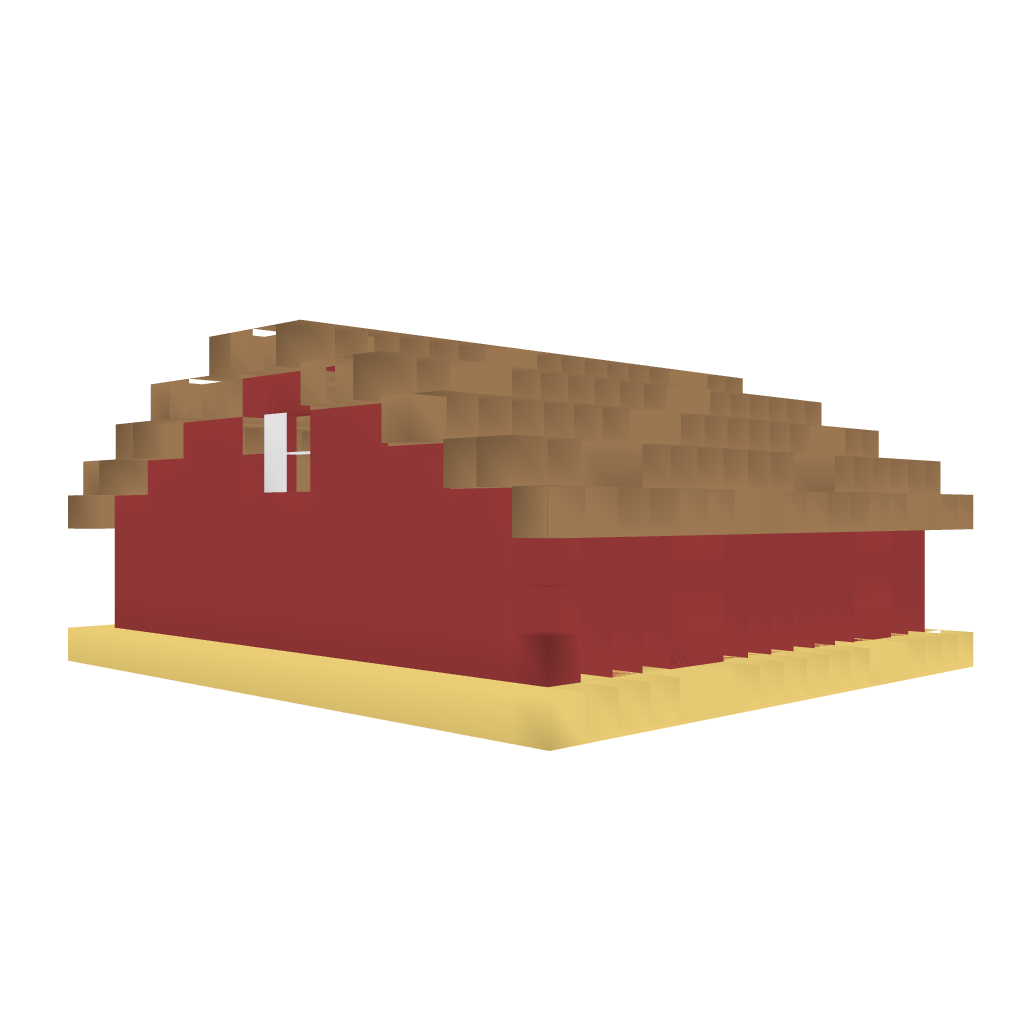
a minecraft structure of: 4-horse Stable good quality